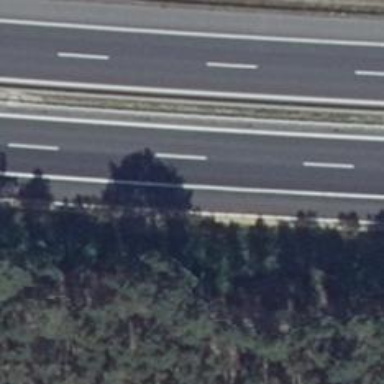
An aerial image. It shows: Concrete motorway.